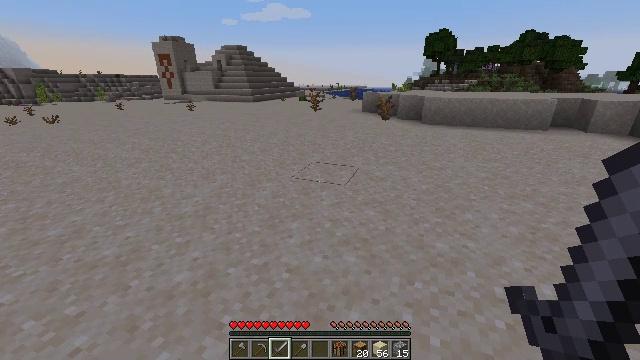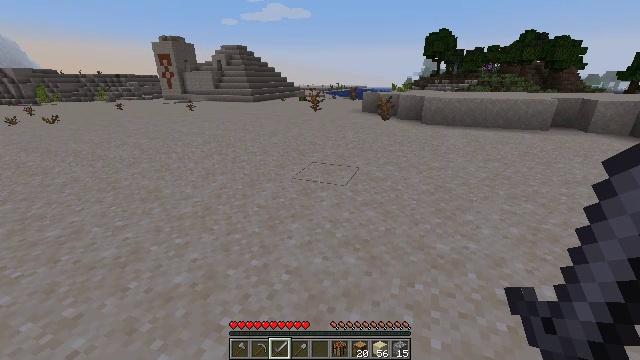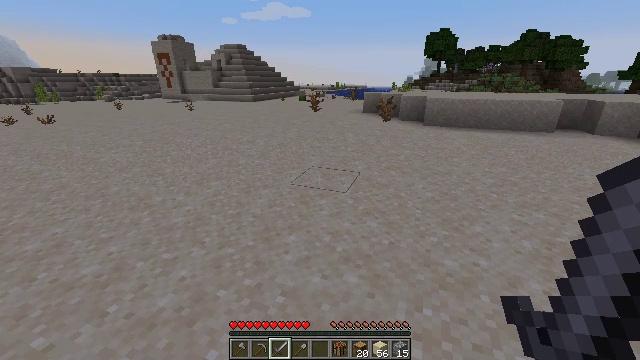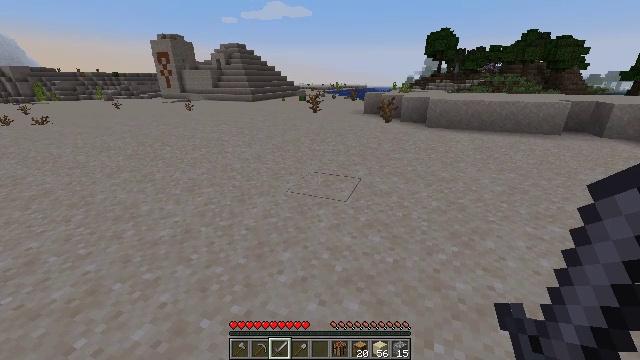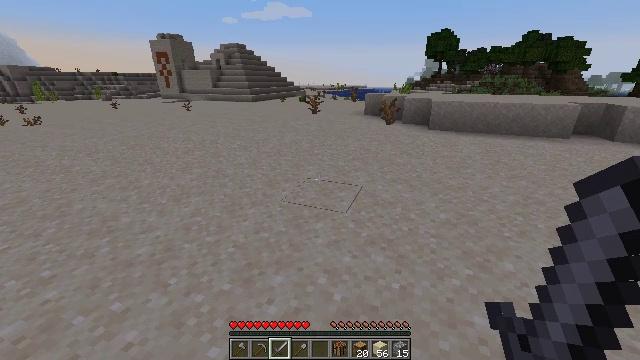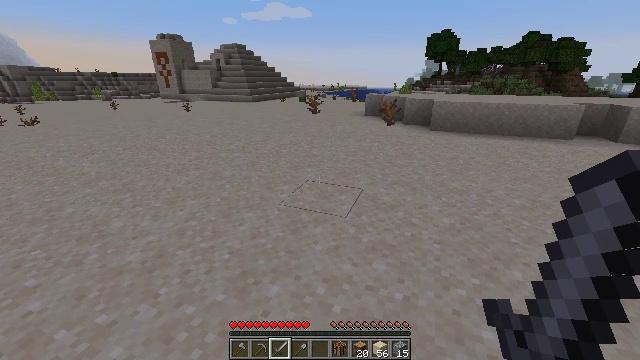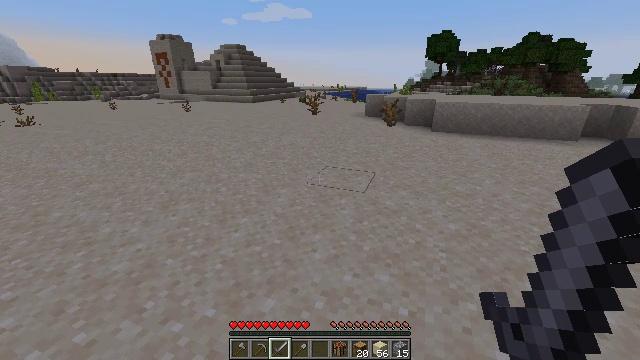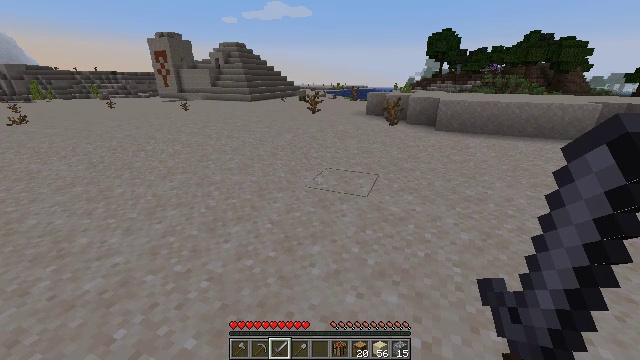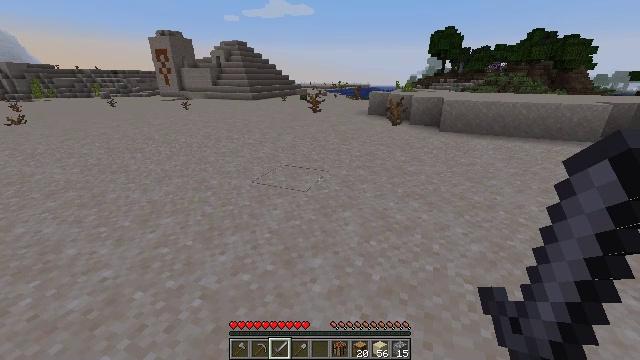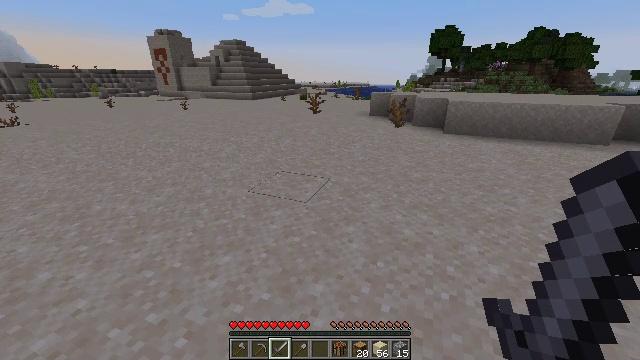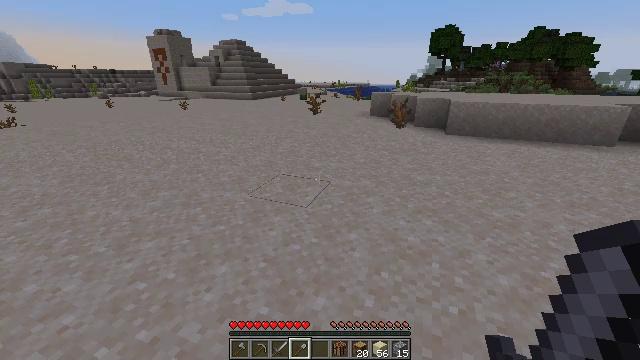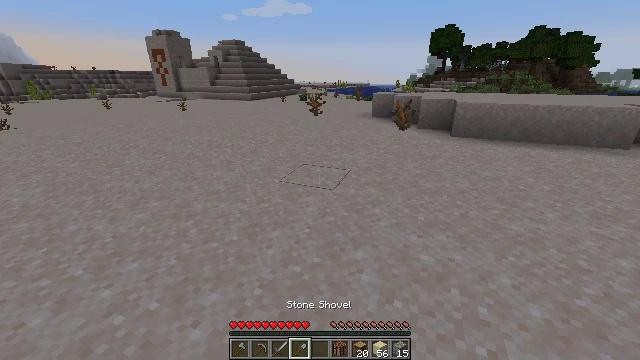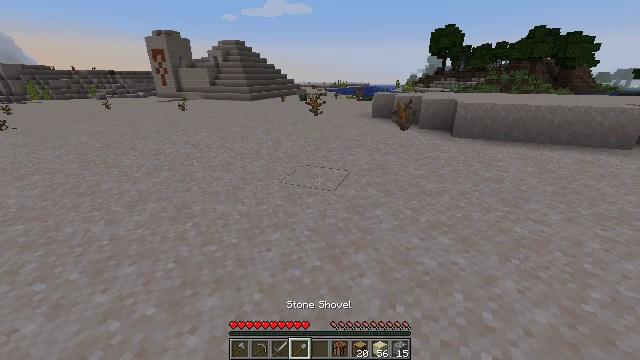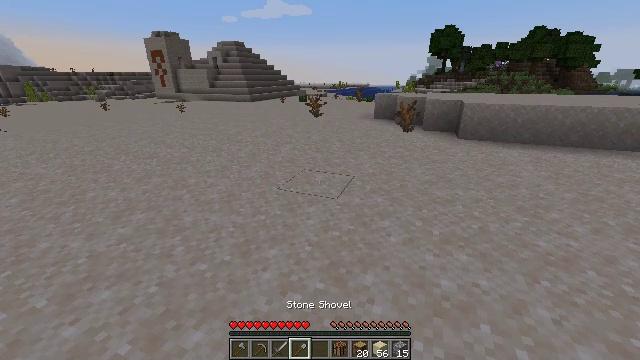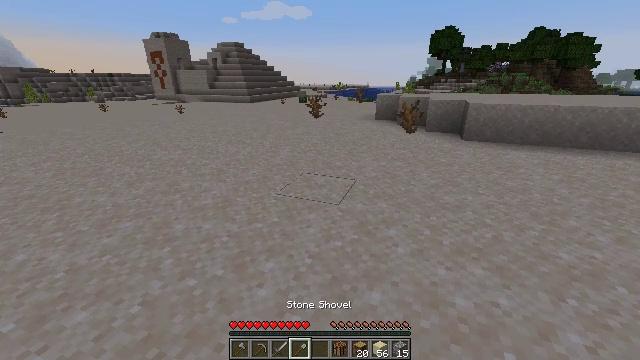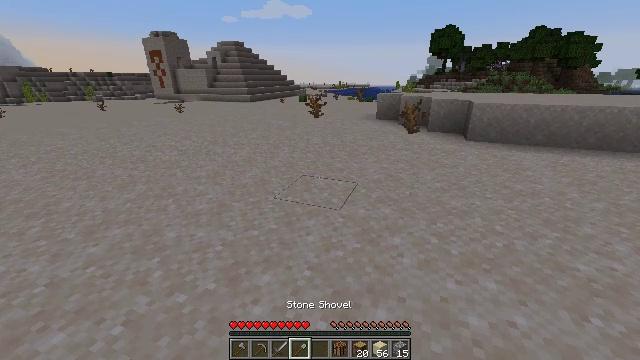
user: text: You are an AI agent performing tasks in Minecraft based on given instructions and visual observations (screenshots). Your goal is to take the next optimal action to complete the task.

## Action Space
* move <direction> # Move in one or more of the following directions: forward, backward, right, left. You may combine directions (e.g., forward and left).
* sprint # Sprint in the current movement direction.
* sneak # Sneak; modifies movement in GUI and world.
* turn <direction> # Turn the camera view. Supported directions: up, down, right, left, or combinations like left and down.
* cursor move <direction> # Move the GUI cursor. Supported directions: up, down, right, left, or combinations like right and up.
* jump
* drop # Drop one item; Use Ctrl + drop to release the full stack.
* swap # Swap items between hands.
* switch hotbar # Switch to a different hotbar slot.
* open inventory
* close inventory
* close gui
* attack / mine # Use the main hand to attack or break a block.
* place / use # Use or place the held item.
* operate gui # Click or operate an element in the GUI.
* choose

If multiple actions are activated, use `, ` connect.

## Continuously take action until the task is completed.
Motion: motion action
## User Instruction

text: Mine the dead bush in the desert.
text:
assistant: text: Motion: move forward
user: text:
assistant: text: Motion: move forward
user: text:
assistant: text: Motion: move forward
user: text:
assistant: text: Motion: move forward
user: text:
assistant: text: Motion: move forward
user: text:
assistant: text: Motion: move forward
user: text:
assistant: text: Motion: move forward
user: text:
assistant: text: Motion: move forward
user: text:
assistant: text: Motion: move forward
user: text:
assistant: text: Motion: move forward, switch to hotbar 4
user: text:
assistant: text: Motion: move forward, switch to hotbar 4
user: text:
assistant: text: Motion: move forward, switch to hotbar 4
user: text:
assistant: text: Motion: move forward
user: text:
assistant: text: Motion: move forward
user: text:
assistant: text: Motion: move forward
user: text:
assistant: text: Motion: move forward
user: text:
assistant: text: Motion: move forward
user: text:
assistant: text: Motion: move forward
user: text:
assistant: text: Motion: move forward
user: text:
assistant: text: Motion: move forward
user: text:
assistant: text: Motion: move forward
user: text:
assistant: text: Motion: move forward
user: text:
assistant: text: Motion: move forward
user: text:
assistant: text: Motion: move forward
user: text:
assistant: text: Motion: move forward
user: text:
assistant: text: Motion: move forward
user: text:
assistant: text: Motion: move forward
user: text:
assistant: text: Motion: move forward
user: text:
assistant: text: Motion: move forward
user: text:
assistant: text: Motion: move forward